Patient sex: M
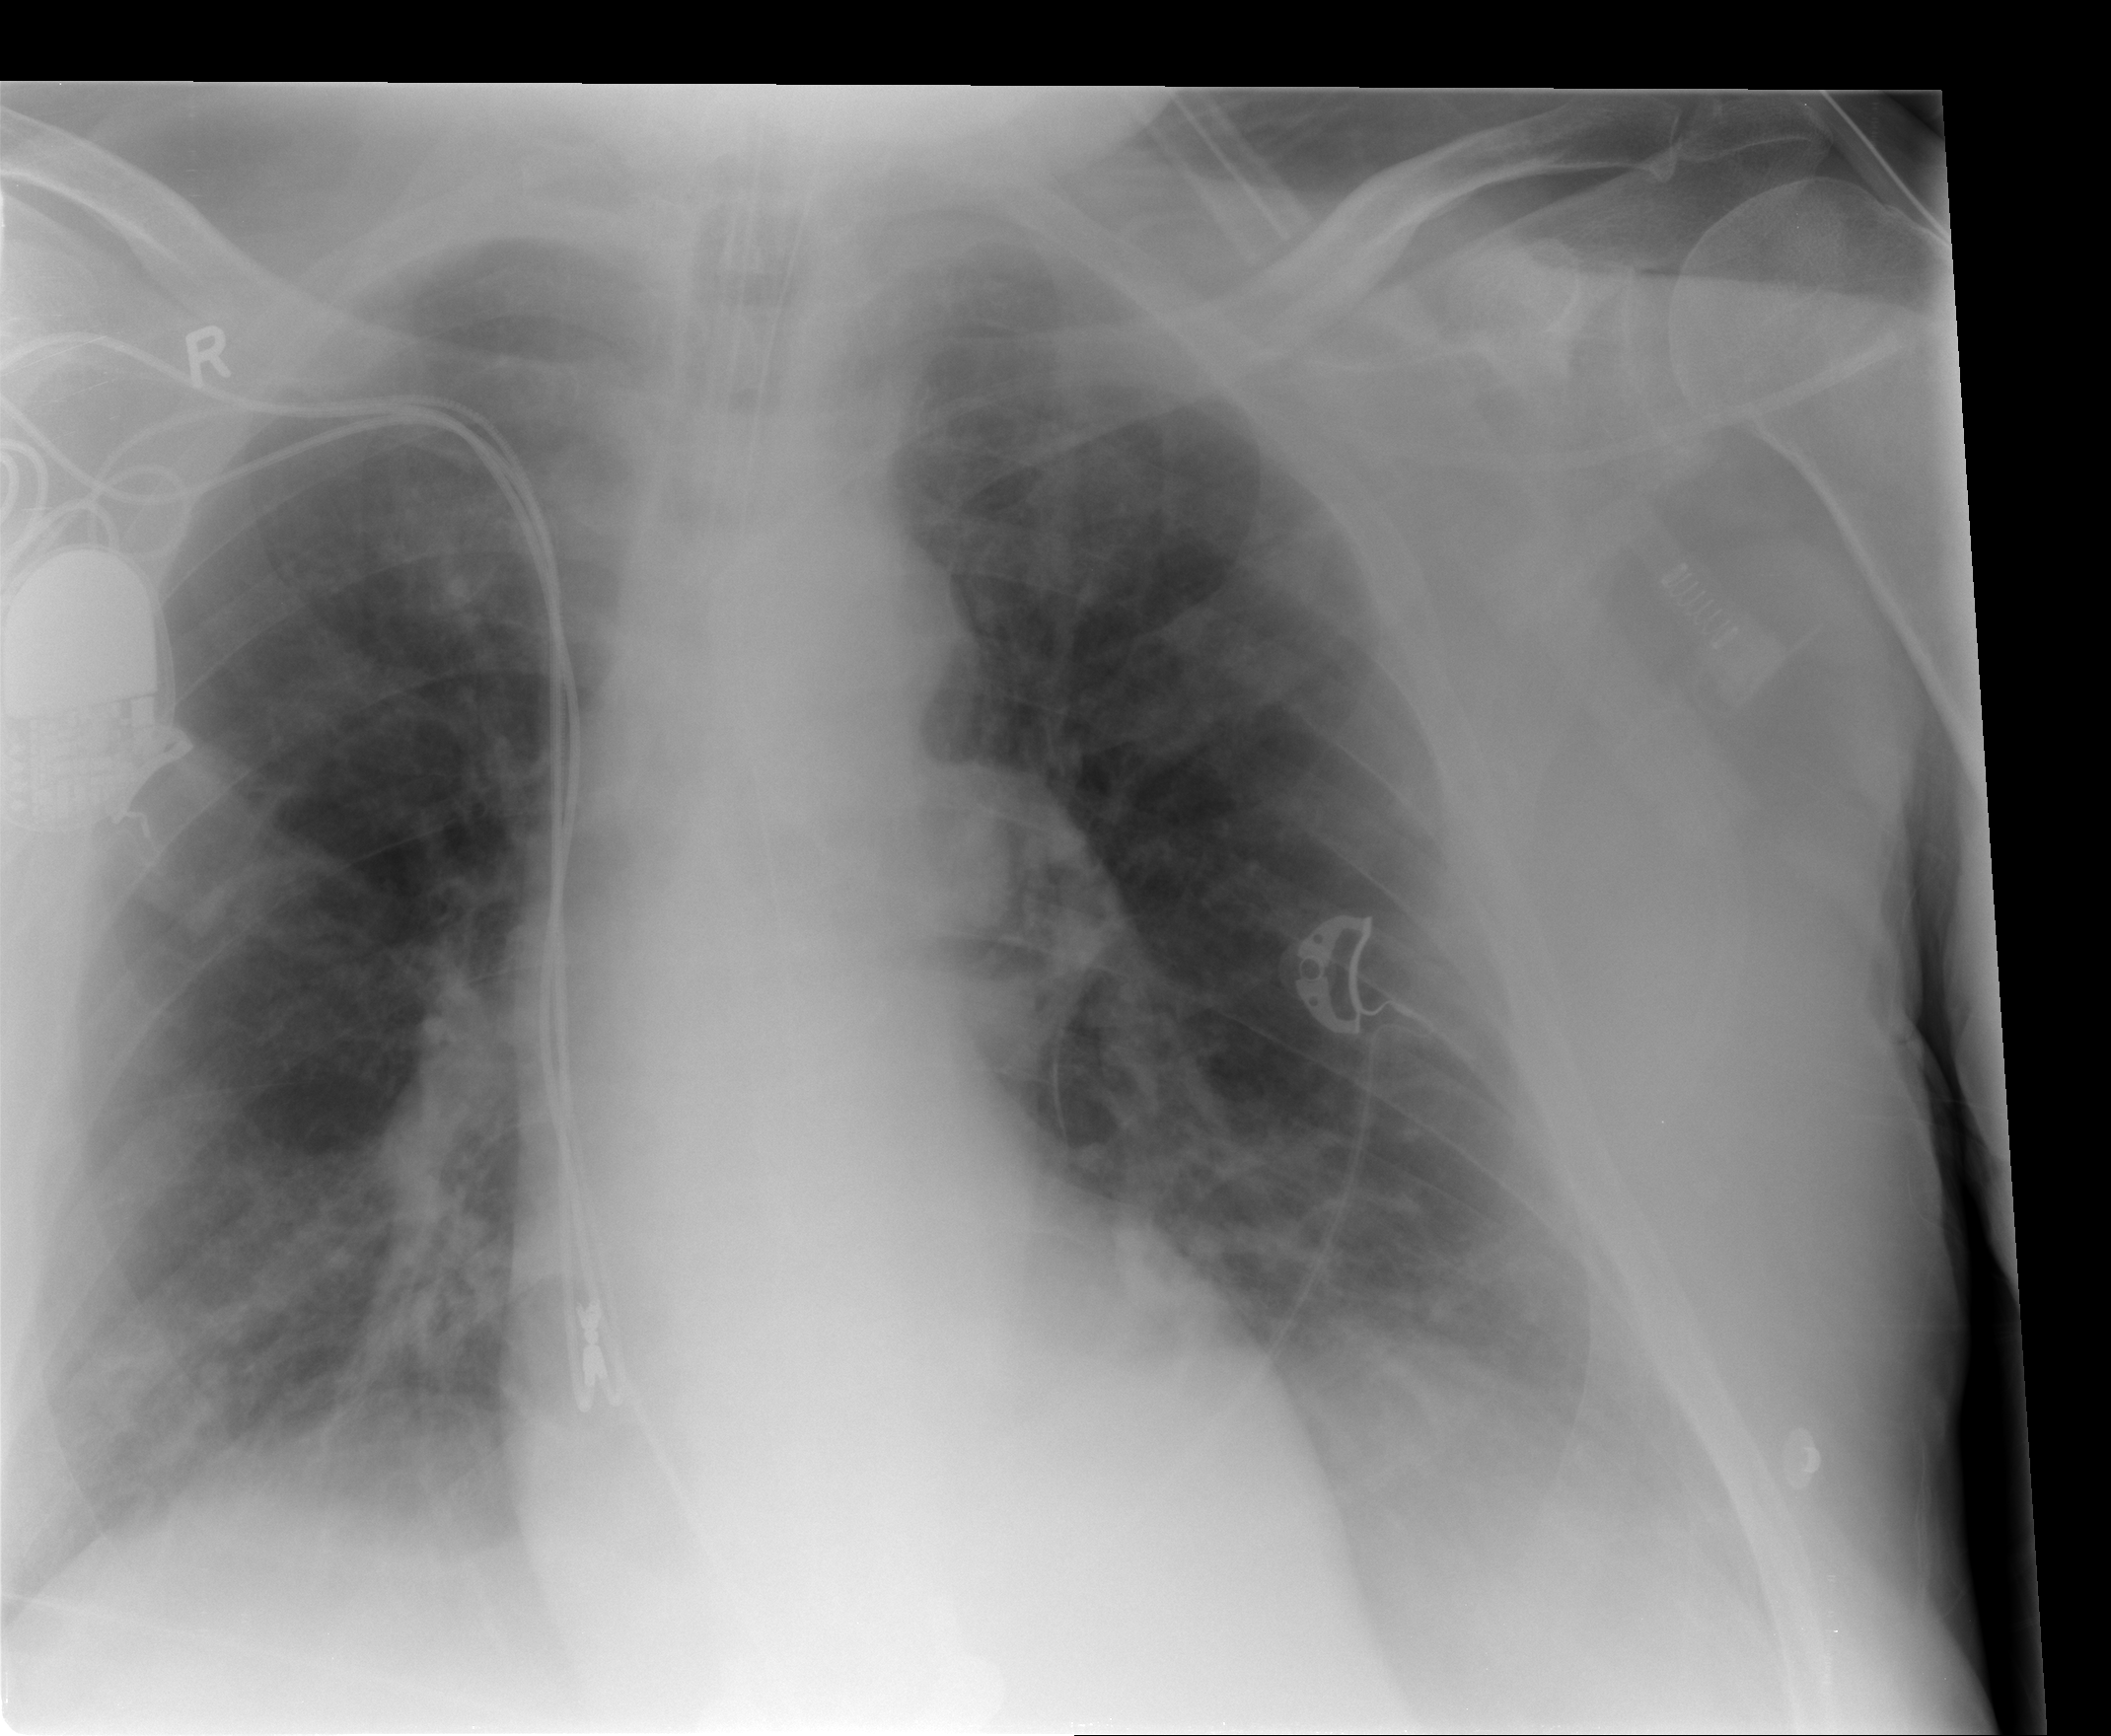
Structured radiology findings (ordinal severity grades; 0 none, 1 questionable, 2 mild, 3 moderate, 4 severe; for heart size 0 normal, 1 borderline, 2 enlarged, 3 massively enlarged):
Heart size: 0
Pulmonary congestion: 2
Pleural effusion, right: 0
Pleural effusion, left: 1
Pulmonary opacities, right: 0
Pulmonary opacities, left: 1
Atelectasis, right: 0
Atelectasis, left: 2